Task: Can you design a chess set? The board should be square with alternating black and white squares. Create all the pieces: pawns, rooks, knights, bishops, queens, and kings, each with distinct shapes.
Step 724:
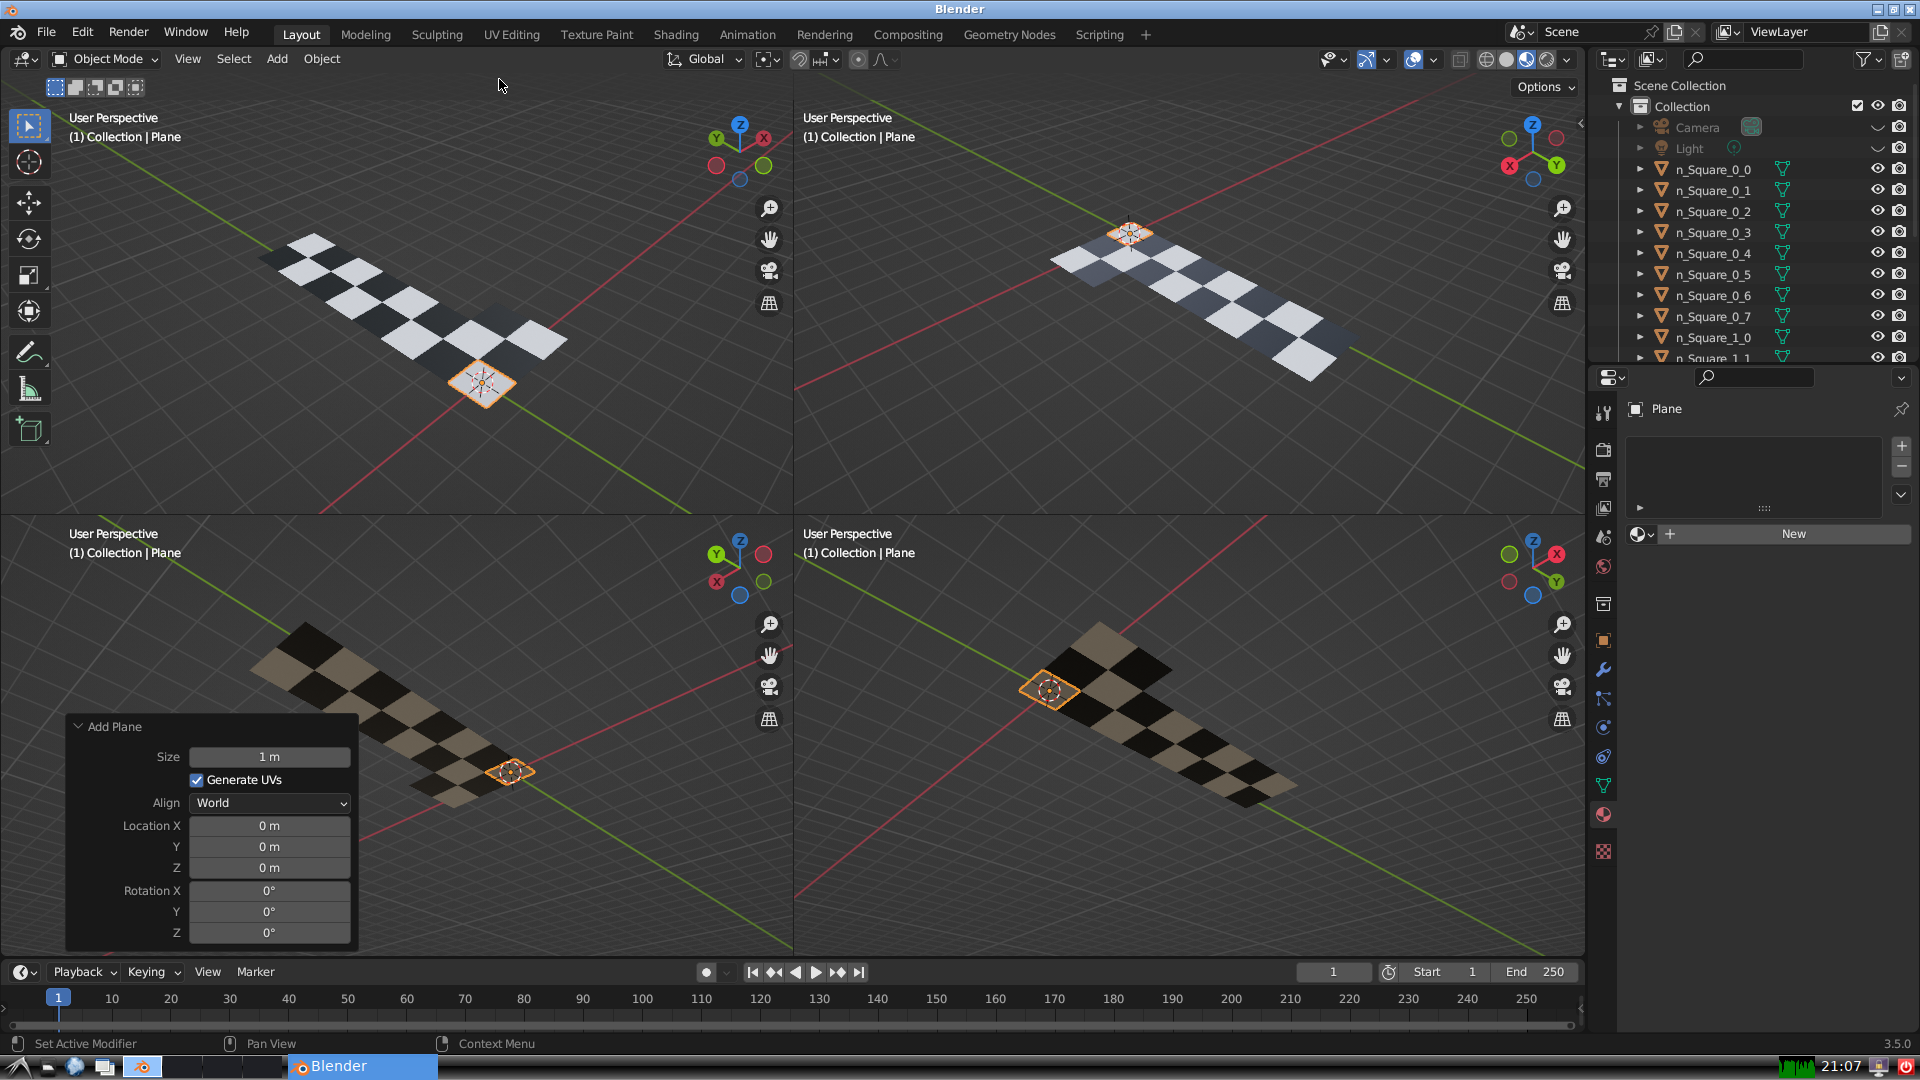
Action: {"mouse_move": [270, 758]}